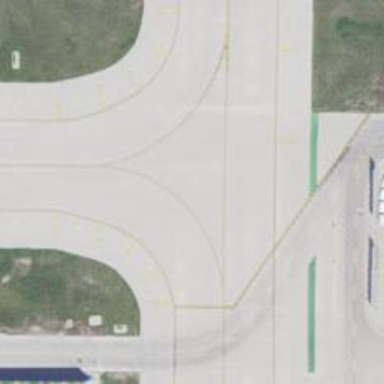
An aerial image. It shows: View of taxiway at the airport.